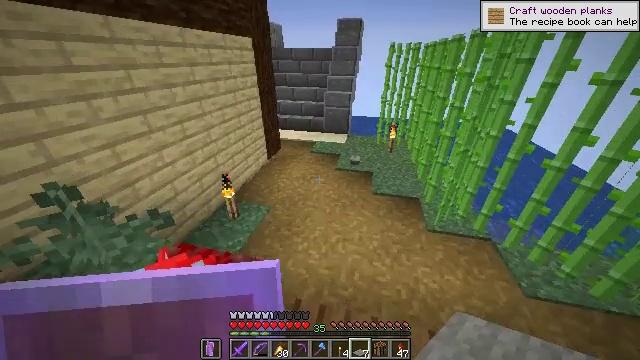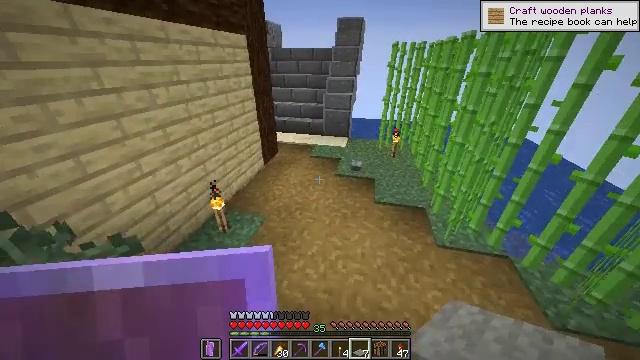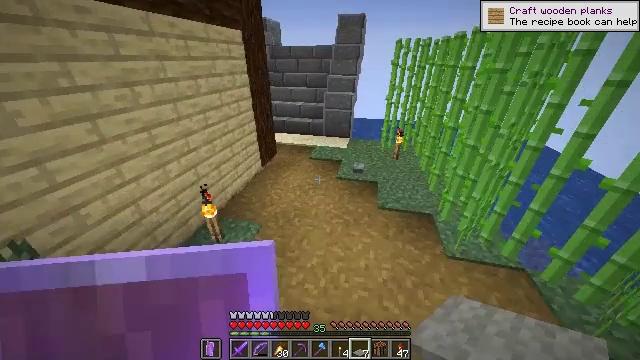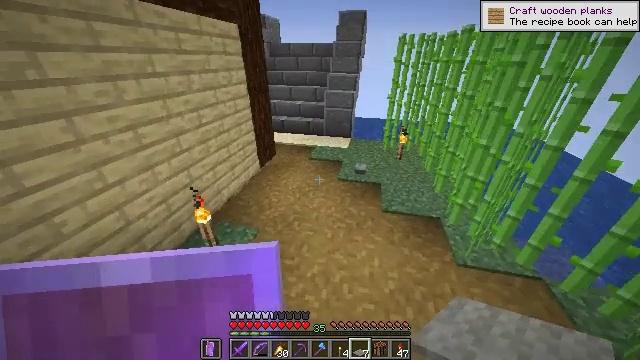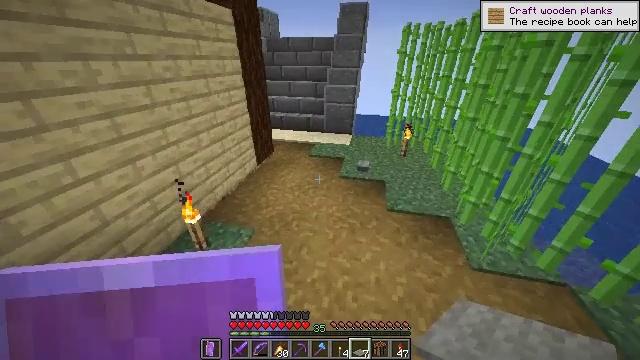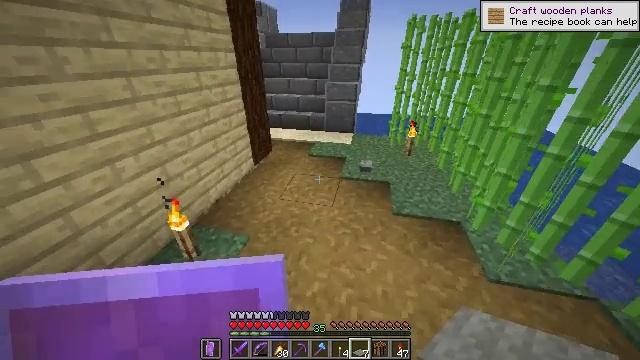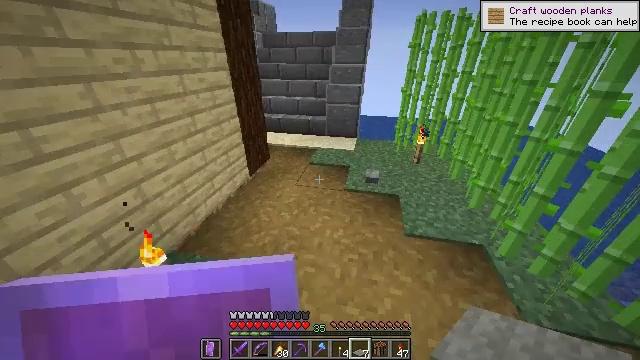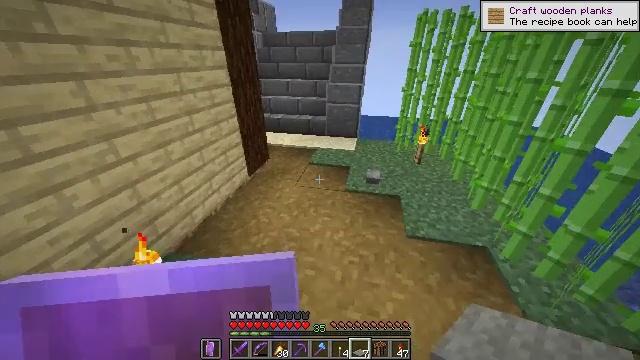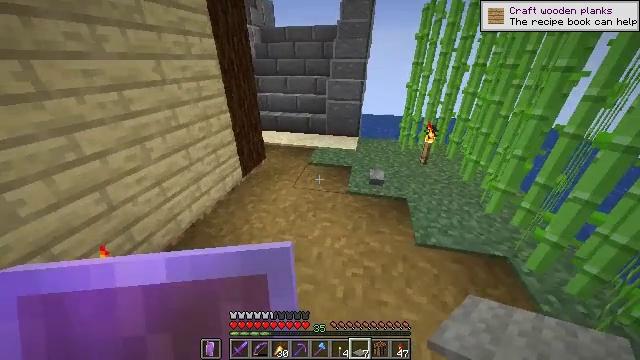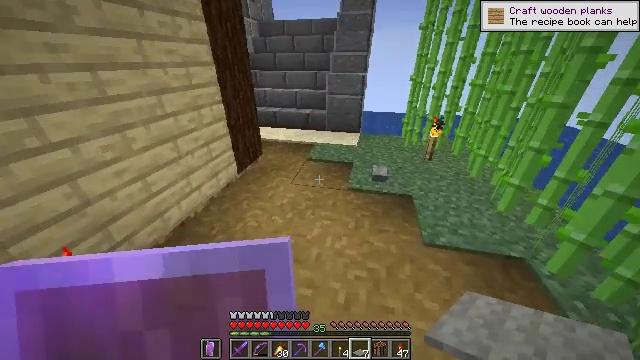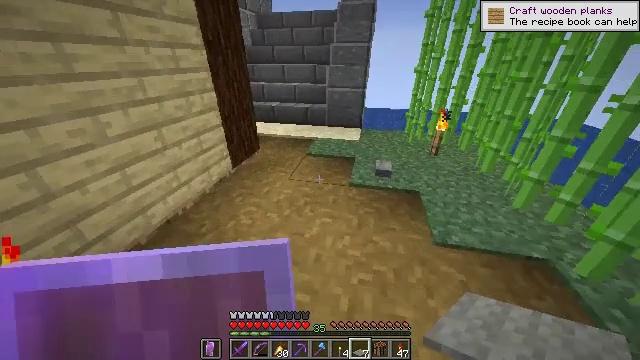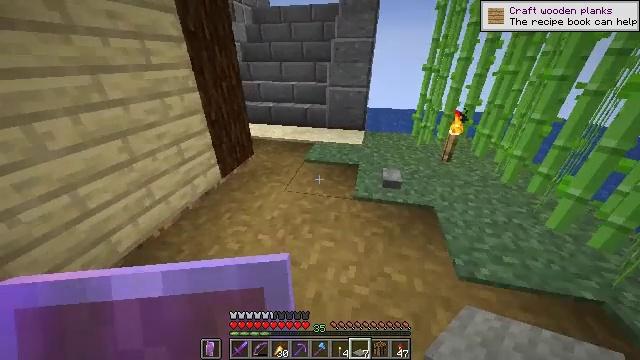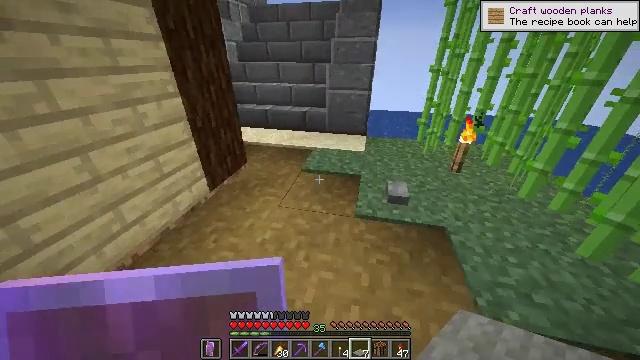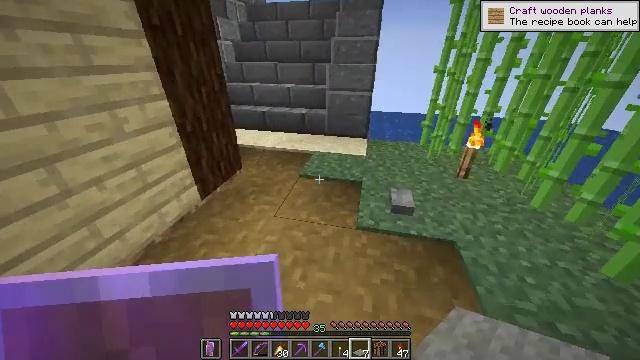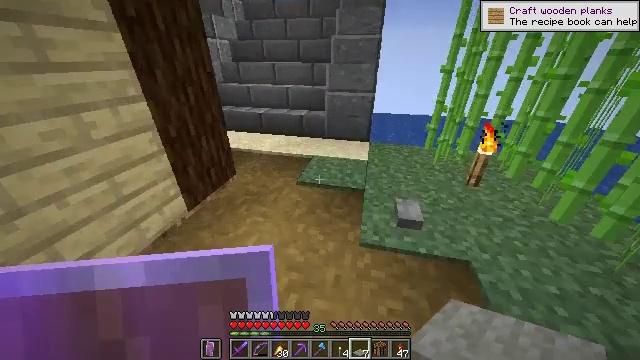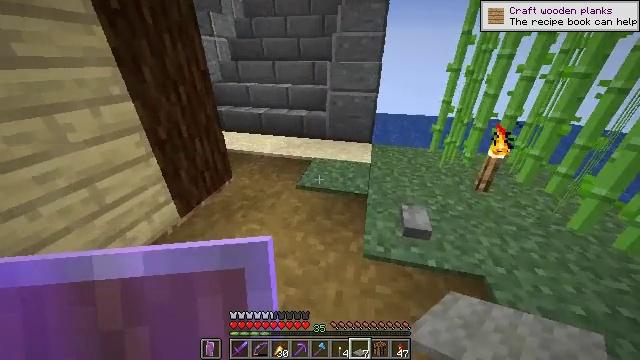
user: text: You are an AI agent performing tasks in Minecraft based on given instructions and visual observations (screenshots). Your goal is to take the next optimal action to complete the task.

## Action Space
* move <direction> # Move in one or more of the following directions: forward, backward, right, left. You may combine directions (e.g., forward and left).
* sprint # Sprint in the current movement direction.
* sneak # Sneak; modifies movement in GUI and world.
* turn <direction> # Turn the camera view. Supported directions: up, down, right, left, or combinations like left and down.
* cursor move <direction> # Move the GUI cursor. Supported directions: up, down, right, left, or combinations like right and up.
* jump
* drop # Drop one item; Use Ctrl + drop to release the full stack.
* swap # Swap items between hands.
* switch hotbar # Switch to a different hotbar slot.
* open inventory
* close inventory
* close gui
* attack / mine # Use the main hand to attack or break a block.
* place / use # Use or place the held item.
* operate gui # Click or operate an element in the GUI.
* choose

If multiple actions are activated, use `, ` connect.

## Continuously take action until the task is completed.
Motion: motion action
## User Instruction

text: Break the yellow carpet.
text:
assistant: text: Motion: move forward
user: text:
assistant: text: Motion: move forward
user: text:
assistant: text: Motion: move forward
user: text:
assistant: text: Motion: move forward
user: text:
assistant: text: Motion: move forward
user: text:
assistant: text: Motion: move forward
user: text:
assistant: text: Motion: move forward
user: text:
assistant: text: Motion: move forward
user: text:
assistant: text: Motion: move forward
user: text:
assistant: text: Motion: move forward
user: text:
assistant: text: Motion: move forward
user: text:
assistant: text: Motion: move forward
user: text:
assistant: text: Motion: move forward
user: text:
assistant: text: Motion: move forward
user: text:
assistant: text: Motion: move forward
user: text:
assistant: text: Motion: move forward, turn left
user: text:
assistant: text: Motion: move forward, turn left
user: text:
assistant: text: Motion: move forward, turn left
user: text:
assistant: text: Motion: move forward
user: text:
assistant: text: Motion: move forward
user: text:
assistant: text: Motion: move forward, turn left
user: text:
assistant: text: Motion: move forward, turn left
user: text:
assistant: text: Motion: move forward and move right, turn left
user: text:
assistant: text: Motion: move forward and move right, turn left
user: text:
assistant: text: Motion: move forward and move right, turn left
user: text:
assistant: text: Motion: move forward and move right, turn left and up
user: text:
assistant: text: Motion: move forward and move right, turn left
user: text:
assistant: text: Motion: move forward and move right, turn left
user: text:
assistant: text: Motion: move forward, turn left
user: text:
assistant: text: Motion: move forward, turn left